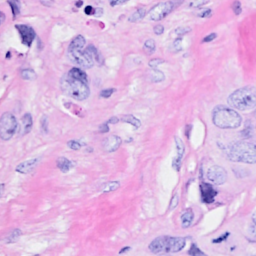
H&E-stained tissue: Breast